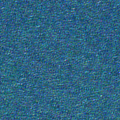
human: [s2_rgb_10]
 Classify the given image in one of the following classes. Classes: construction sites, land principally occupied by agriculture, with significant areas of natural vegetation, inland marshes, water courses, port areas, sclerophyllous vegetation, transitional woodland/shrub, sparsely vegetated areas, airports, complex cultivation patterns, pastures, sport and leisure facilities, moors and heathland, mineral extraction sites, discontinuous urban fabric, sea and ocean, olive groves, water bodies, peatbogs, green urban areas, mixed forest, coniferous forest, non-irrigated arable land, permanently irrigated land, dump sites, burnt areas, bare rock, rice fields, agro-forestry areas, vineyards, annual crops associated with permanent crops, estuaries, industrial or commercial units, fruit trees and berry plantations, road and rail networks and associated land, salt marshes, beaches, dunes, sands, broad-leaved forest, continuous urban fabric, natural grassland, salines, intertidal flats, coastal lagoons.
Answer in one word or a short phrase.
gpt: sea and ocean